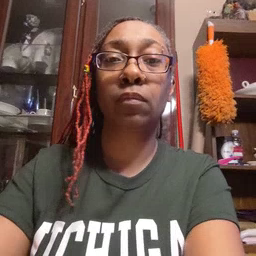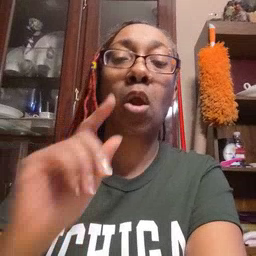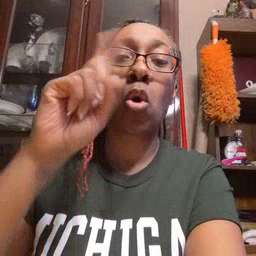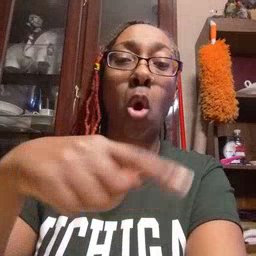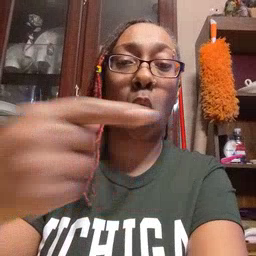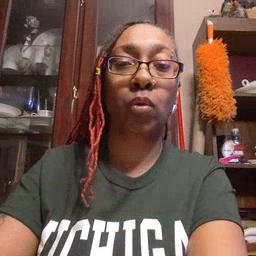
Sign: go